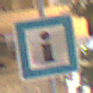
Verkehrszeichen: Informationsstelle
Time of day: Night
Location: Outdoor (Urban)
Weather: Overcast
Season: Winter
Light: Artificial